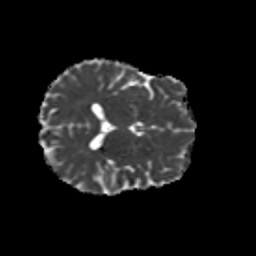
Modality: MD
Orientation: axial
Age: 42
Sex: female
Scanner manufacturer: siemens
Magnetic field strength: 3 T
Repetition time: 8.6 s
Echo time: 0.095 s